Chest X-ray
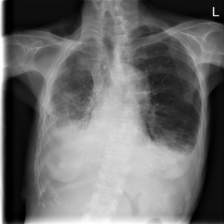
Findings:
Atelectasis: negative
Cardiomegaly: negative
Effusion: positive
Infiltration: negative
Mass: negative
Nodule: negative
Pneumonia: negative
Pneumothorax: negative
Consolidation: negative
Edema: negative
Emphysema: negative
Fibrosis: positive
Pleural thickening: negative
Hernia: negative